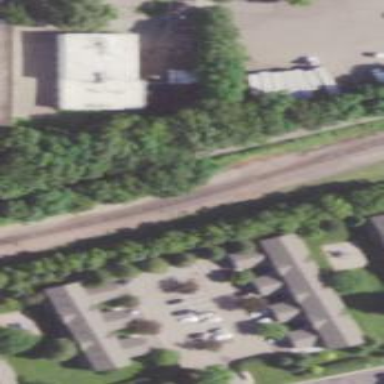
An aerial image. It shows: Contact line indicates electrification.